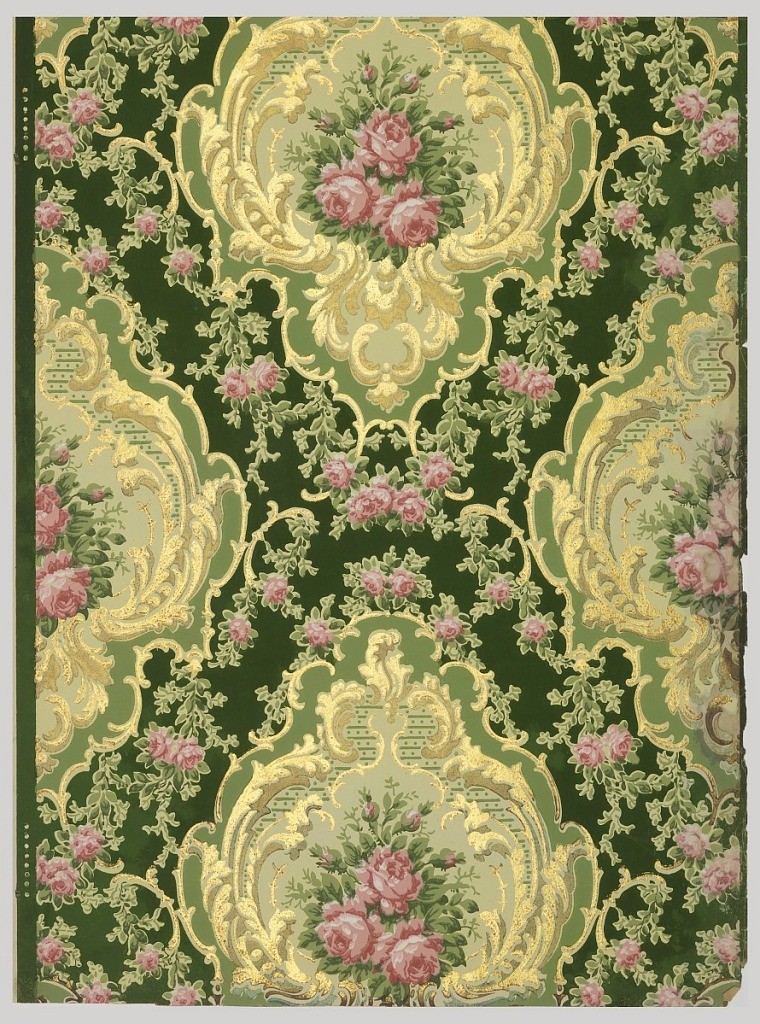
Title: Sidewall - sample
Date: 1907–08
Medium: Machine-printed
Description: Large medallion with floral bouquet center, set within diaper pattern. Printed in green, pink and metallic gold on dark ground.